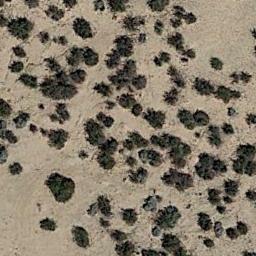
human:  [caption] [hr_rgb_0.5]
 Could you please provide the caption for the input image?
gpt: There is a wood in this jungle .

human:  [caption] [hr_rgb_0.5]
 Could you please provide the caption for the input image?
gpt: Chaparral is evenly distributed on the sand .

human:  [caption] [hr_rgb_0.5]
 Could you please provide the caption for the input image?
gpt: There are some different kinds of bushes make up the chaparral on the desert .

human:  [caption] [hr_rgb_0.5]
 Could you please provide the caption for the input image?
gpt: Some disconnected small chaparrals grow in the desert .

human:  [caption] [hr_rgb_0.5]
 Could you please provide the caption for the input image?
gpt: The chaparral is not evenly distributed .